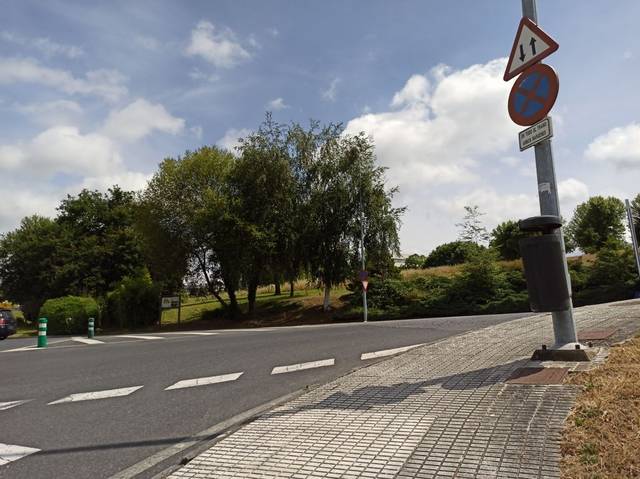
Region: Spain
Coordinates: 42.991, -7.548